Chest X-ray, PA view. Patient: 41 years old, sex M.
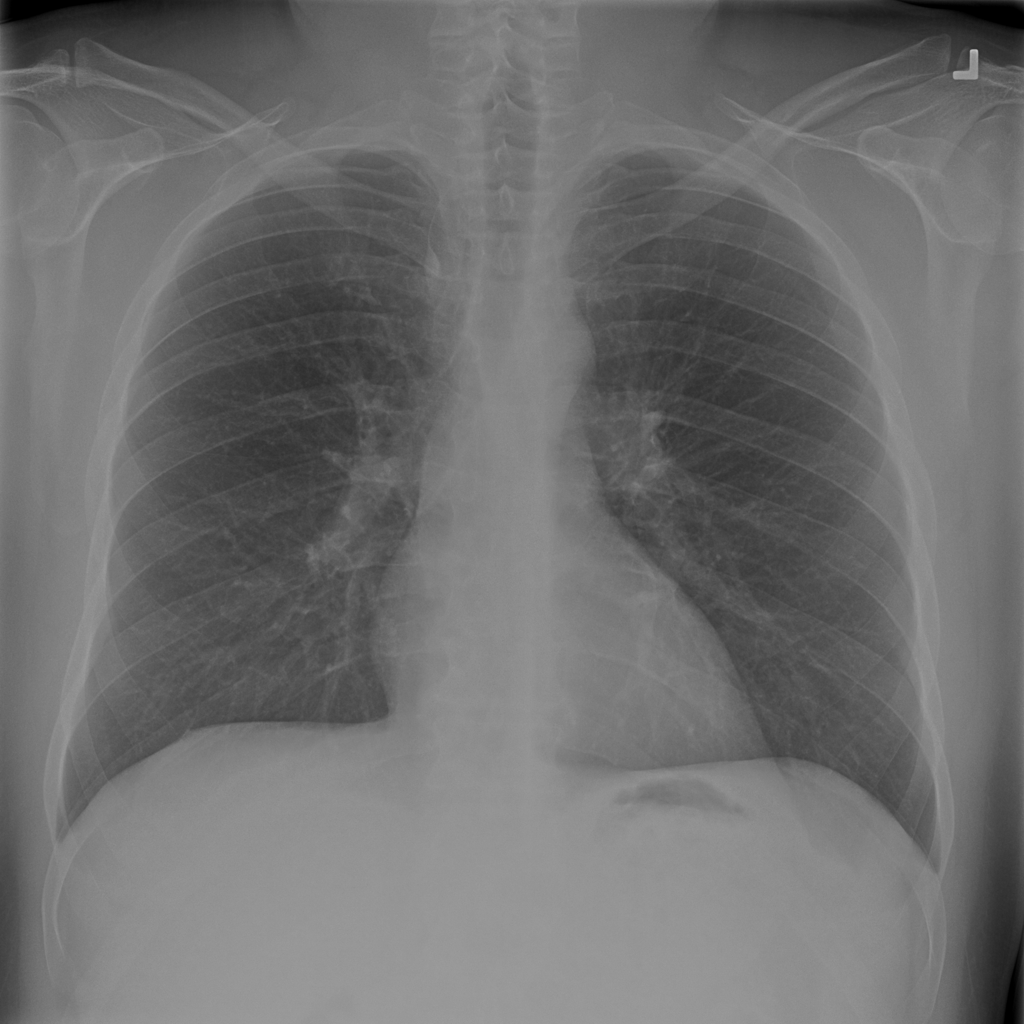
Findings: No Finding